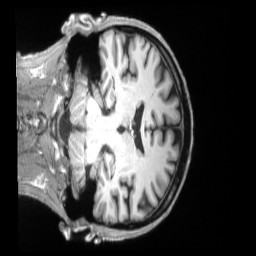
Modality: T1w
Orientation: coronal
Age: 64
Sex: male
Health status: ill
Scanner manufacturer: siemens
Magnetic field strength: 3 T
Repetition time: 2.2 s
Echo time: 0.00157 s